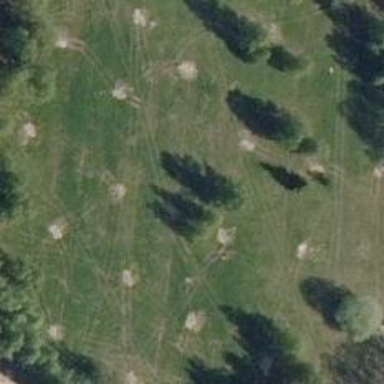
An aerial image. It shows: Disc golf hole.